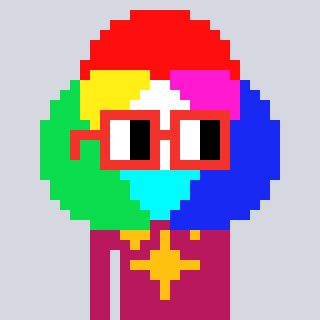
a pixel art character with square red glasses, a color circle-shaped head and a darkpink-colored body on a cool background